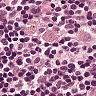
Metastatic tissue present: no